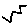
Label: zigzag